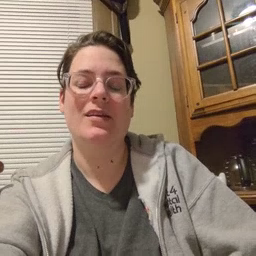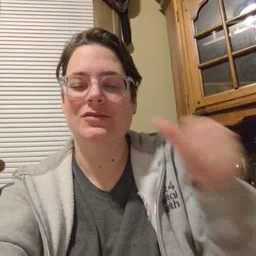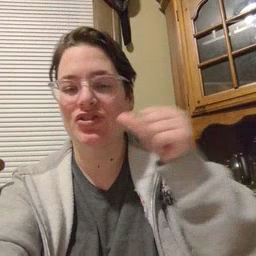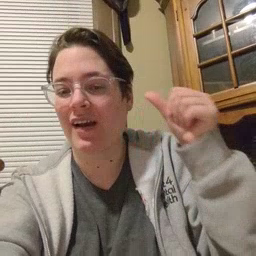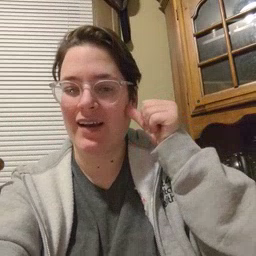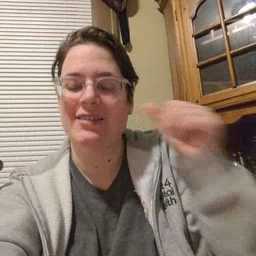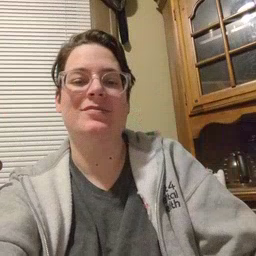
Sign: yesterday